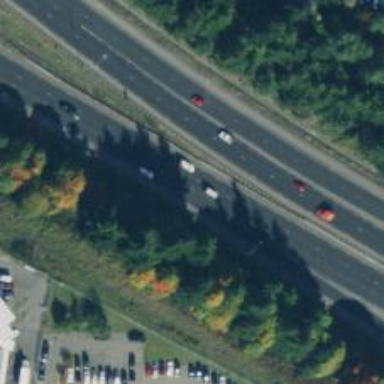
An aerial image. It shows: Motorway junction.